Field crop: maize
Growth stage: 2
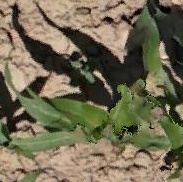
Species: maize